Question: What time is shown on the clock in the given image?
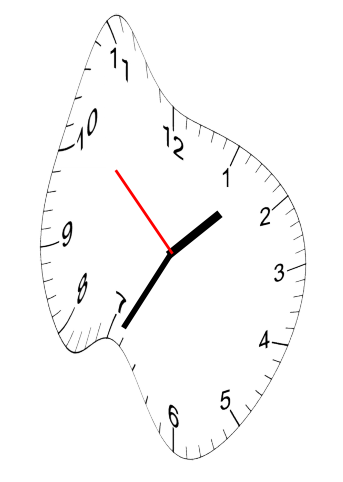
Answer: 01:34:52